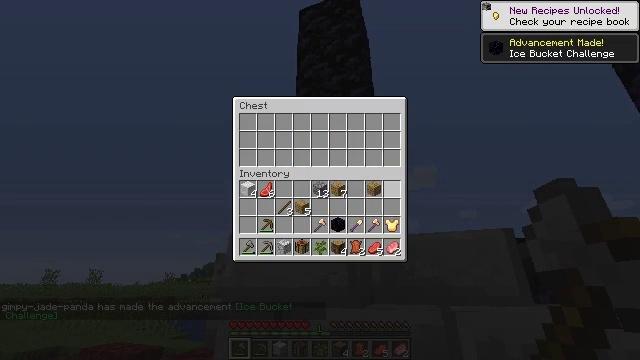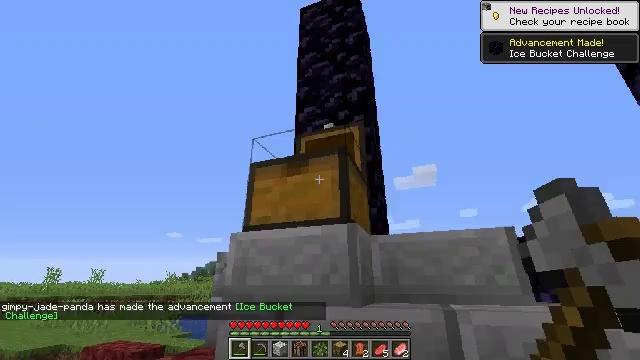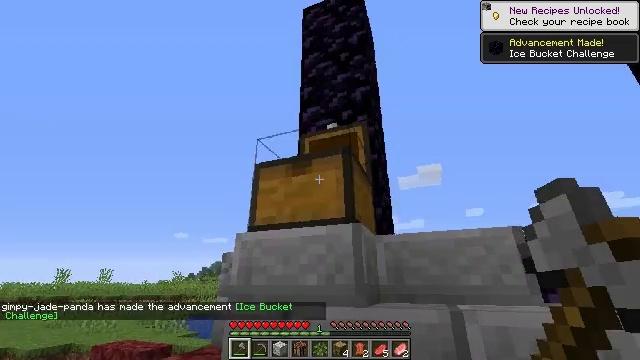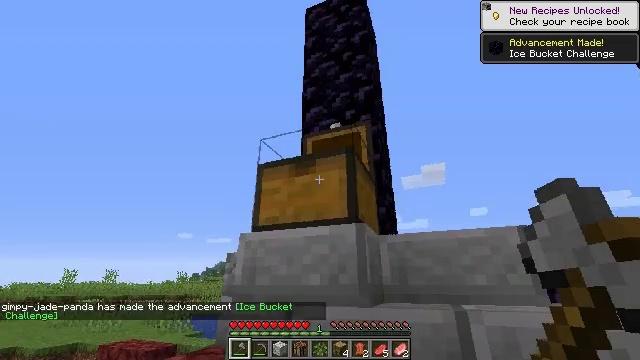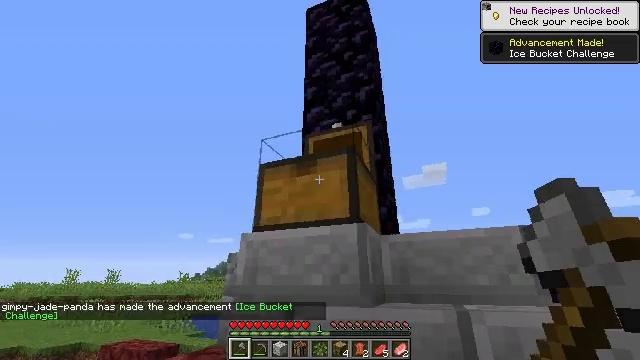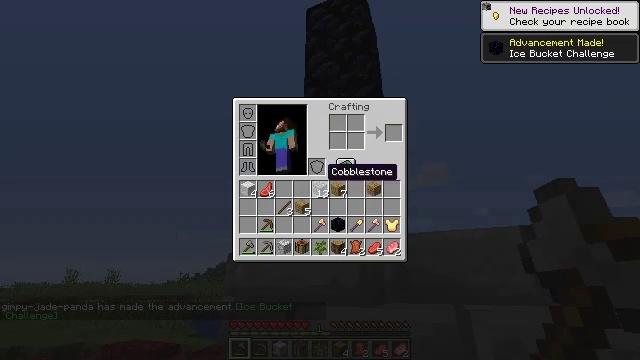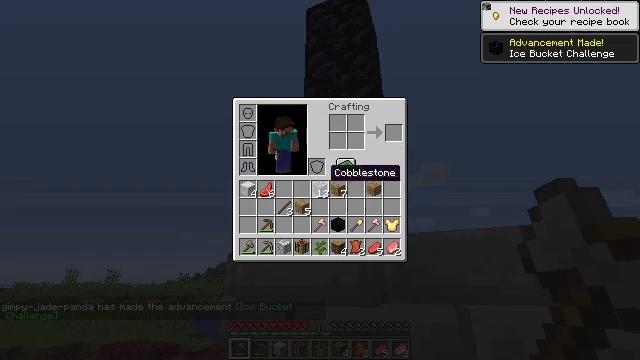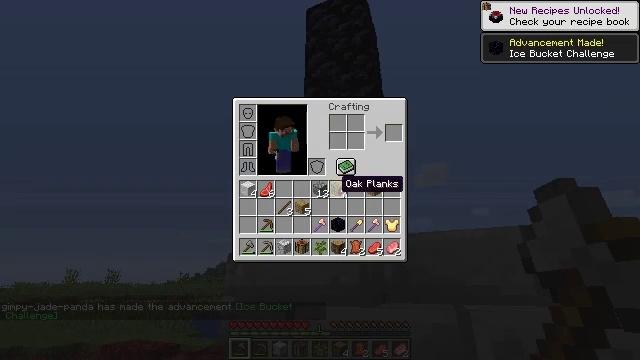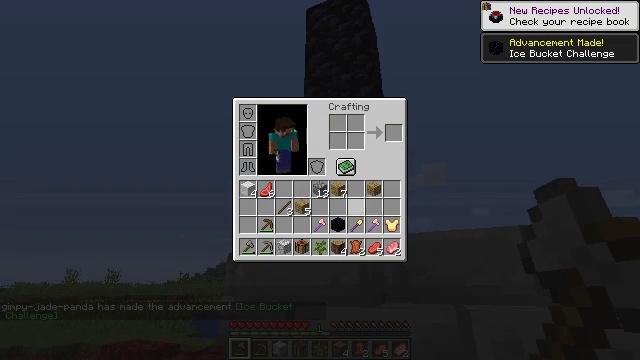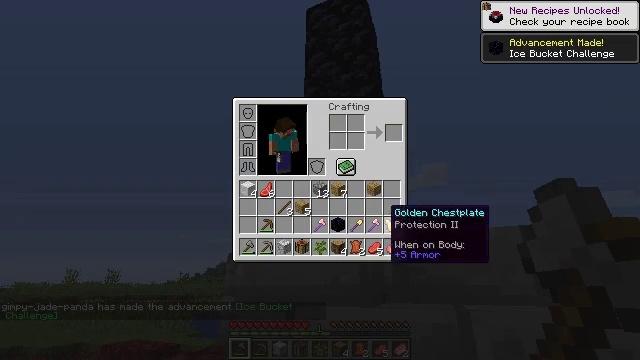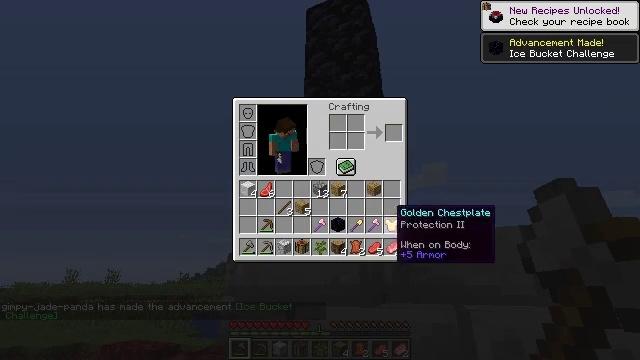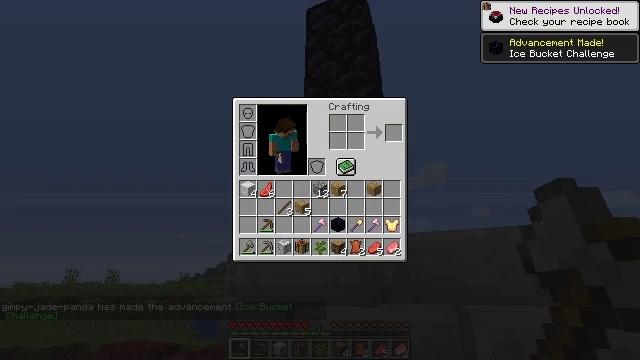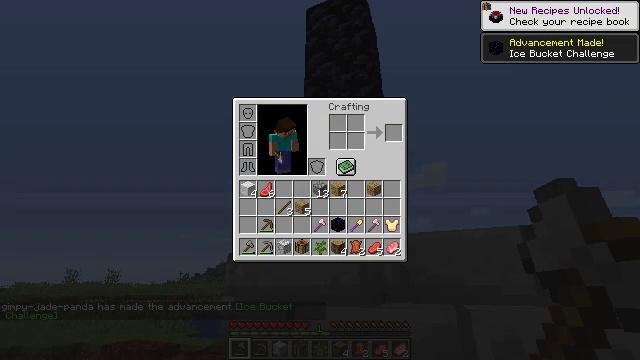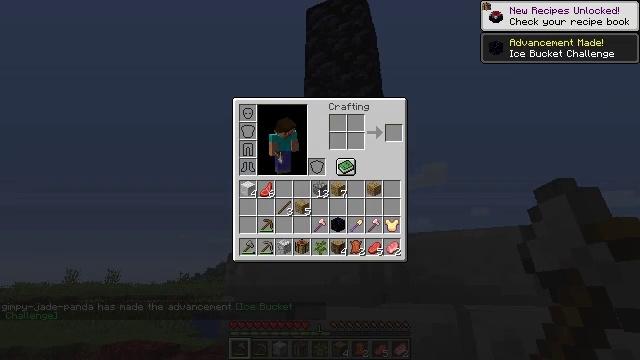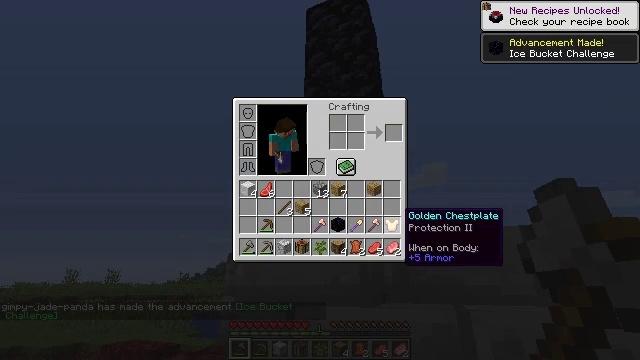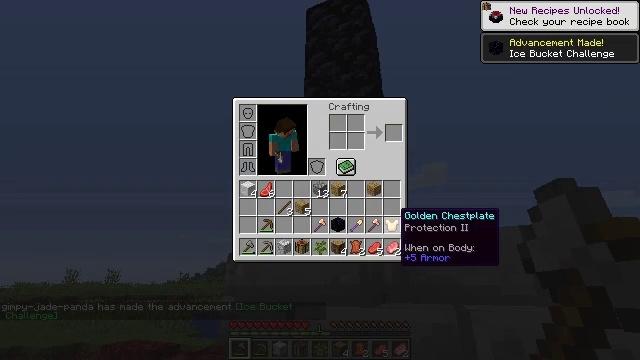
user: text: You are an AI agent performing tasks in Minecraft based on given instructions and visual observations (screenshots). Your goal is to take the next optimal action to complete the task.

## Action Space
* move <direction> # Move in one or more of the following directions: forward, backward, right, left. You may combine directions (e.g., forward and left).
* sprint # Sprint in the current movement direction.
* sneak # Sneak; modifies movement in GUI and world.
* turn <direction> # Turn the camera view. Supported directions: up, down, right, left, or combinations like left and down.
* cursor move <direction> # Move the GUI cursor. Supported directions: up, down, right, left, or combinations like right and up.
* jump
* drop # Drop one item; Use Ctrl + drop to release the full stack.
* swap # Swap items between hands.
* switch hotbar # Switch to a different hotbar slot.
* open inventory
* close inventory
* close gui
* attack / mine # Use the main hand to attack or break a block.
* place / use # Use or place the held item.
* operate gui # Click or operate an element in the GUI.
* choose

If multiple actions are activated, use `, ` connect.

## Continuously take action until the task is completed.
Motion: motion action
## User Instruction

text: Chop down the oak log.
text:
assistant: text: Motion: sneak
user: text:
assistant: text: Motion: turn left, close gui
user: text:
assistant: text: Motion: open inventory
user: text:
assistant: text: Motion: no_op
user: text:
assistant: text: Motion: close inventory
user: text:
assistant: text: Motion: close inventory
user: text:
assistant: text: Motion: cursor move right and down, close inventory
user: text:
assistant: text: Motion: cursor move right and down, open gui
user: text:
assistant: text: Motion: cursor move right and down
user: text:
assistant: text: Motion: no_op
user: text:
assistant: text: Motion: cursor move right
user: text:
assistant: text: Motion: no_op
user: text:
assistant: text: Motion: sneak
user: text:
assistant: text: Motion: sneak, cursor move left
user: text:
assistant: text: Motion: sneak
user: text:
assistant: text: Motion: sneak
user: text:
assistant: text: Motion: sneak
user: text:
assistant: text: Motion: sneak
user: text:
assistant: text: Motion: sneak
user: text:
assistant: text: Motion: sneak
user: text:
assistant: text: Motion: sneak
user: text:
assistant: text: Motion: sneak, operate gui
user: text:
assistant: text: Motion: sneak, operate gui
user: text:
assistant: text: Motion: sneak, operate gui
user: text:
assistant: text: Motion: sneak
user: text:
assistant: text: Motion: sneak
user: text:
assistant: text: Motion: sneak
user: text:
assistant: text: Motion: sneak
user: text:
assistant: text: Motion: sneak
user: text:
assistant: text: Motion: sneak, cursor move left